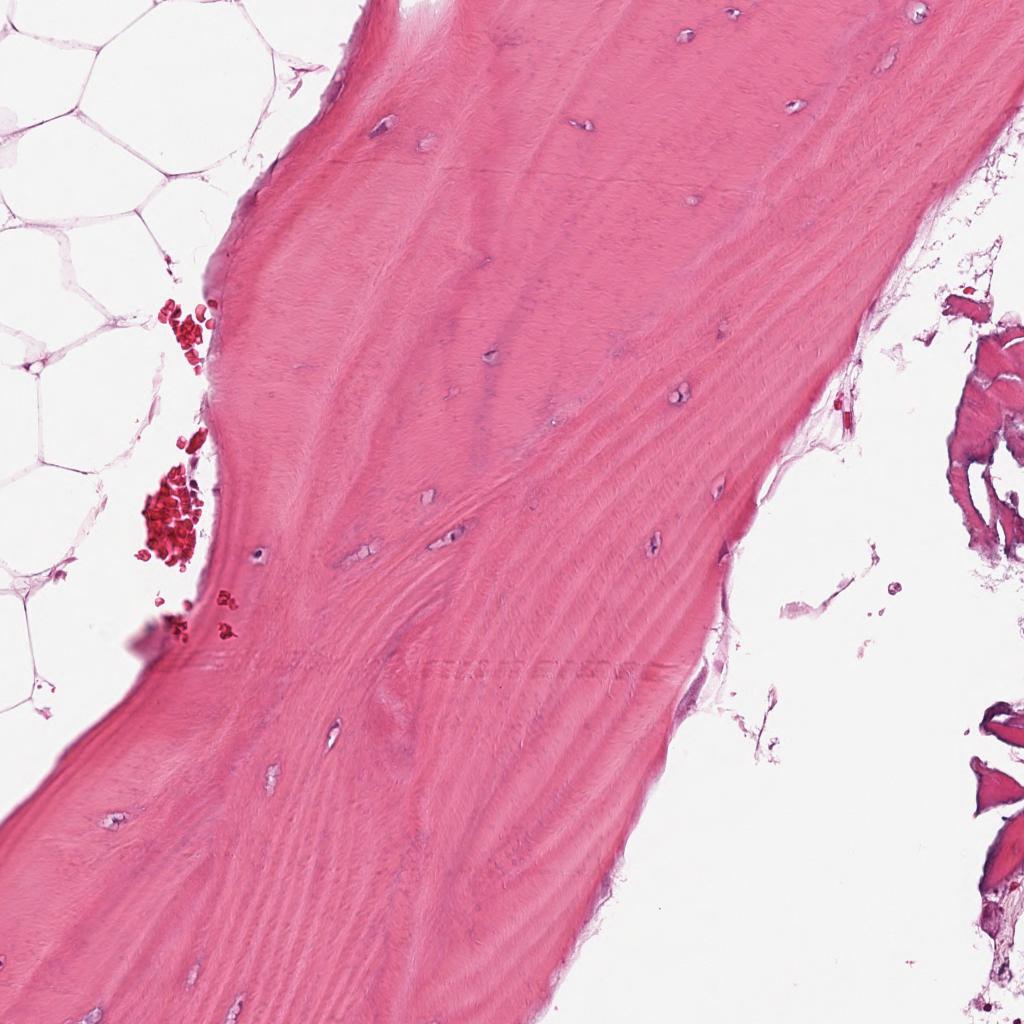
Label: Non-Tumor